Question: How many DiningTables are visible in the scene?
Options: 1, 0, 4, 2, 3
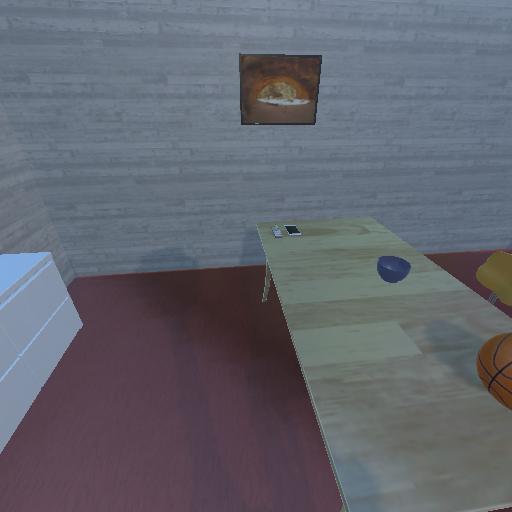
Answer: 1